Interaction volume radius: 10 \u00c5
Interaction volume height: 10 \u00c5
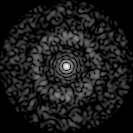
Disorder parameter: 0.853